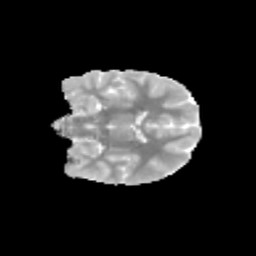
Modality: MD
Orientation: coronal
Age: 12
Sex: female
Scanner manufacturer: siemens
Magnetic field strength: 3 T
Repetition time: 3.8 s
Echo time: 0.07 s